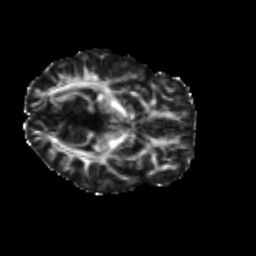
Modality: FA
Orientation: axial
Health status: ill
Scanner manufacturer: siemens
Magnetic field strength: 3 T
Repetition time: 6.7 s
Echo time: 0.1 s